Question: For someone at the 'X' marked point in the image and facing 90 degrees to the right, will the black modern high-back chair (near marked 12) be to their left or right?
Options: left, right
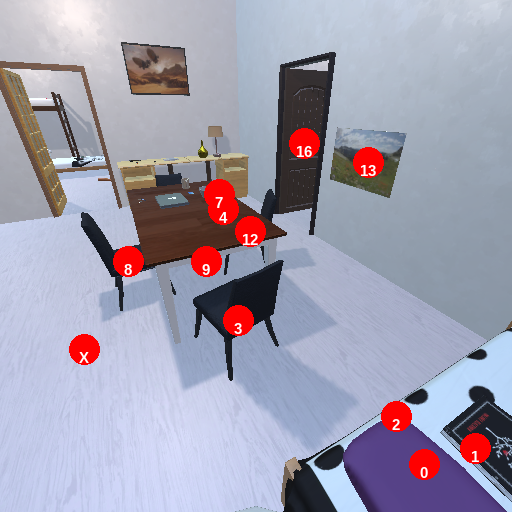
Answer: left